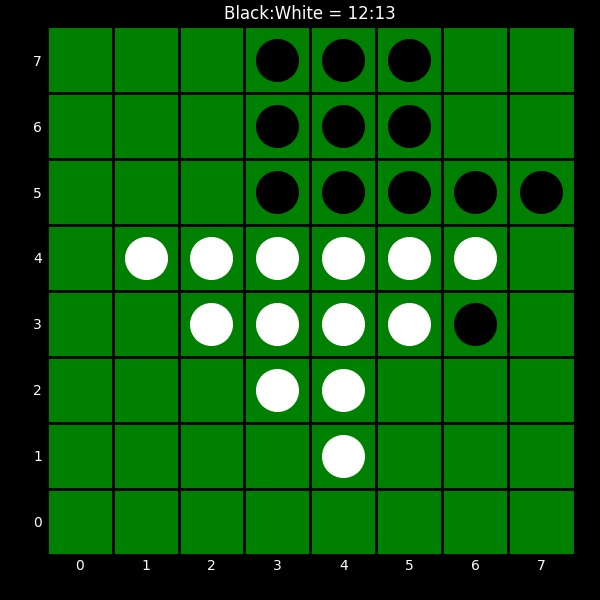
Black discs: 12
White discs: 13